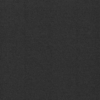
Label: dusty